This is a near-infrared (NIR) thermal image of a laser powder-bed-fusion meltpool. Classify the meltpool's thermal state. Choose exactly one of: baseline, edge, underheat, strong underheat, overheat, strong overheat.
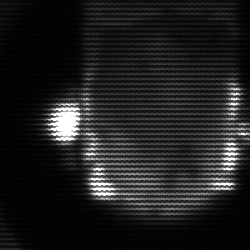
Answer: baseline